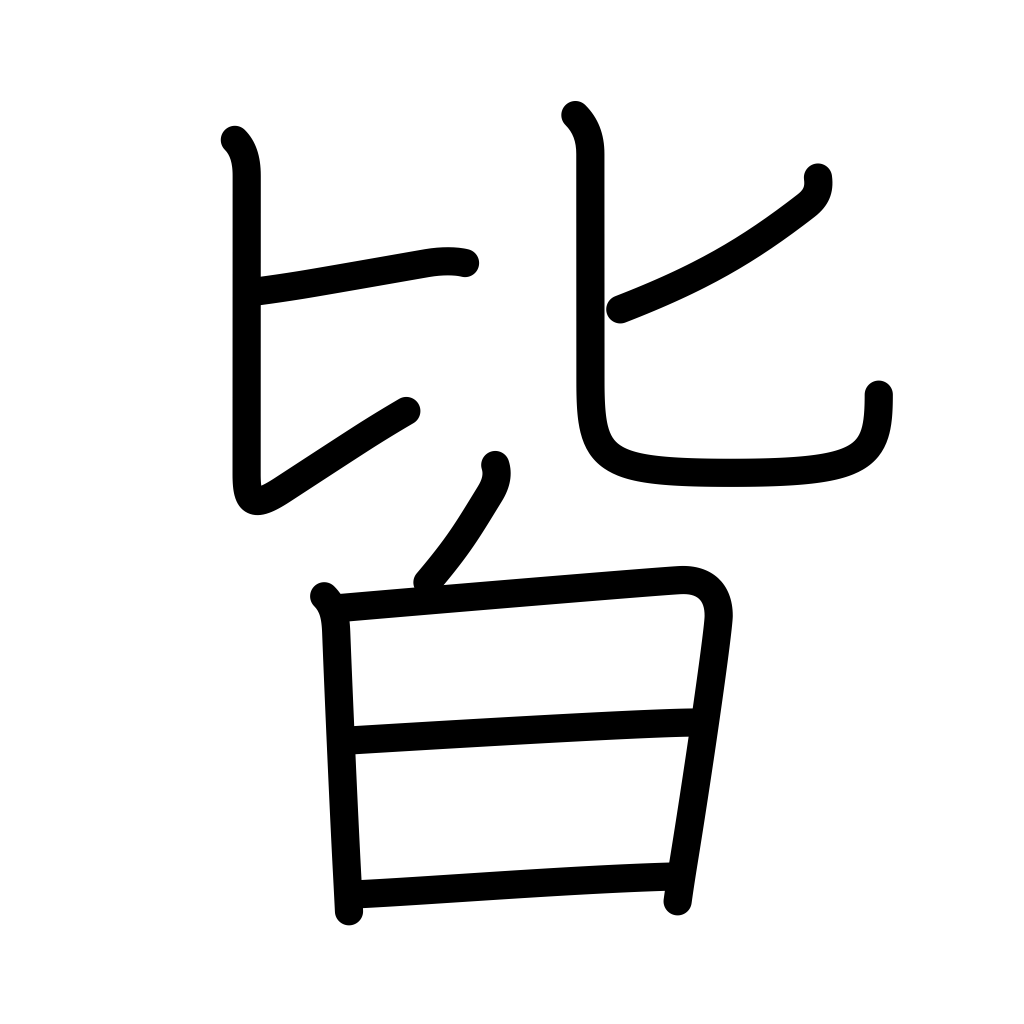
Meaning: all, everything